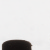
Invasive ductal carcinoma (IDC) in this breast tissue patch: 0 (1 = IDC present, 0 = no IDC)